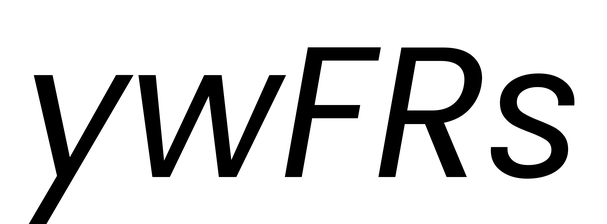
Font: Poppins-Italic